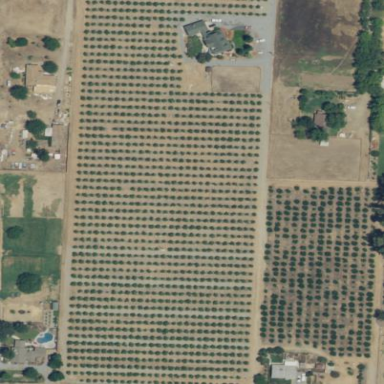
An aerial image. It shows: Orchard.